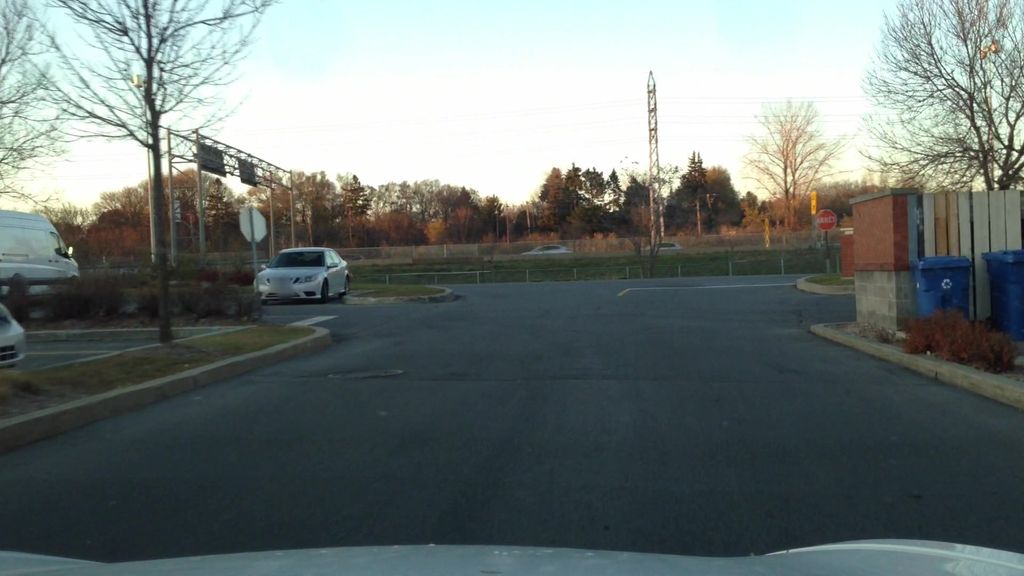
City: montreal